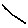
Label: line